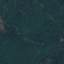
Land use / land cover: Forest